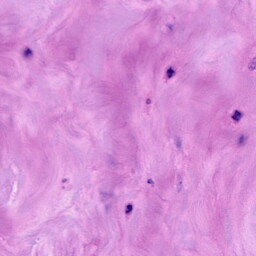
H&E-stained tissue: Breast